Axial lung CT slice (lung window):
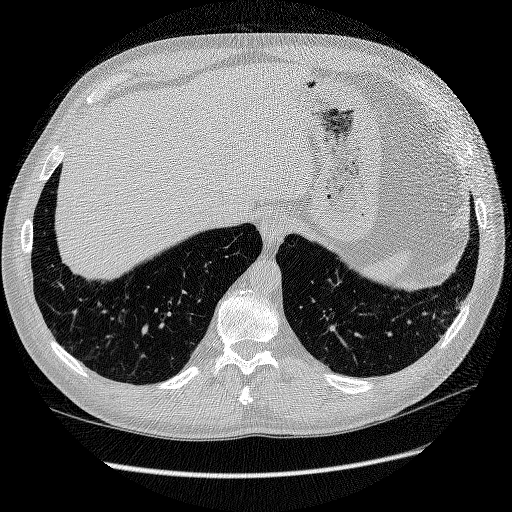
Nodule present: no